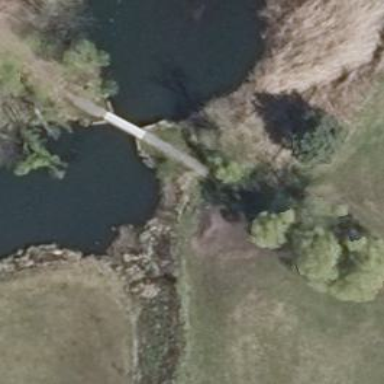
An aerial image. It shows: Path on metal bridge.